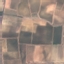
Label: PermanentCrop